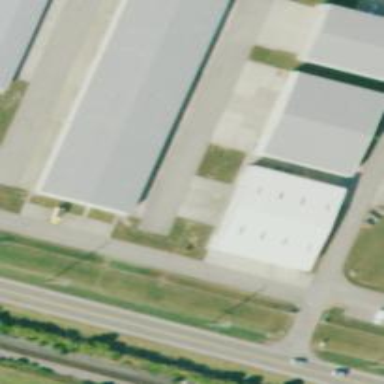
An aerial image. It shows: Hangar at the airport.